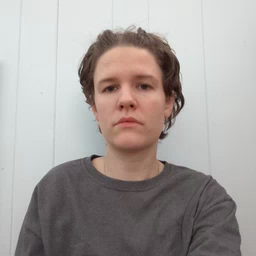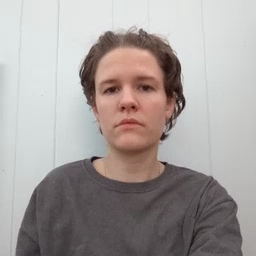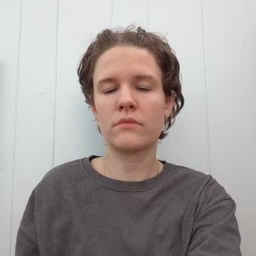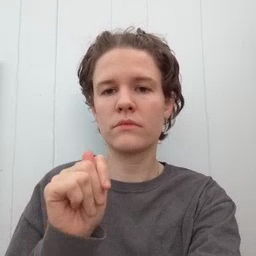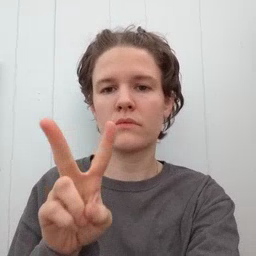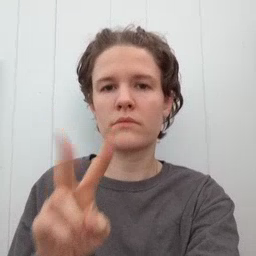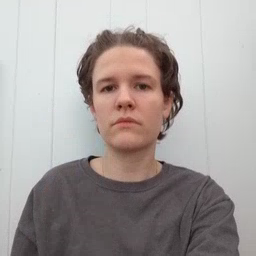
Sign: TV